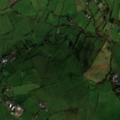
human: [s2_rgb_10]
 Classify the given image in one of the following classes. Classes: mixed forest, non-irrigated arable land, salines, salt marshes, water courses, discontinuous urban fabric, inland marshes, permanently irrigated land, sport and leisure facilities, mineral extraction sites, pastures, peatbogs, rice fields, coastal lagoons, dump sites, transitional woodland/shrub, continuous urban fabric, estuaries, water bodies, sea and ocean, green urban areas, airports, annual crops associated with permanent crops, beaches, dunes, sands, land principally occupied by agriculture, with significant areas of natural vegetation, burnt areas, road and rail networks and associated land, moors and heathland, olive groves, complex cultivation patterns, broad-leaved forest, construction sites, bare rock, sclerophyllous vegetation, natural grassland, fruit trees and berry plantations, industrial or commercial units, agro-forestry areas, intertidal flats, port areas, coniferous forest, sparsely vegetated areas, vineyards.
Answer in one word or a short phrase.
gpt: pastures